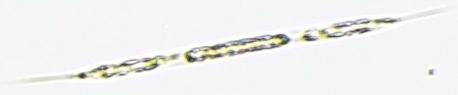
Label: Rhizosolenia